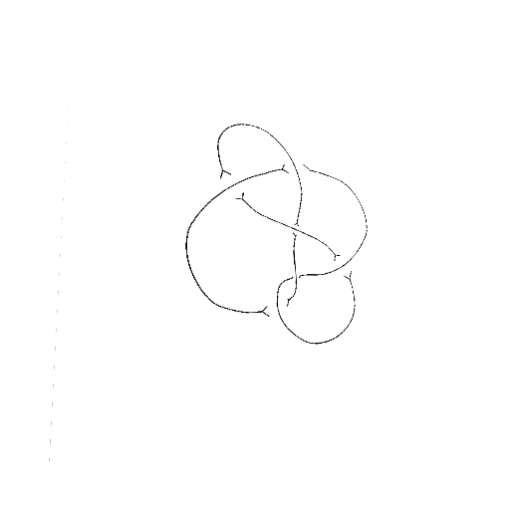
Crossing number: 6